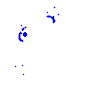
Particle: electron